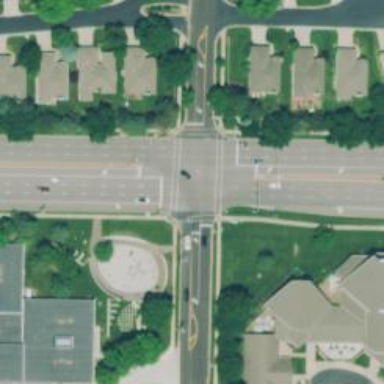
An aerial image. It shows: Solid crossing edge road marking.